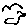
Label: bird